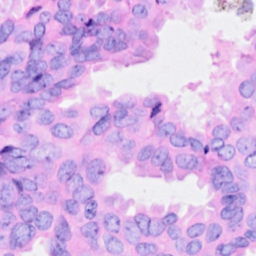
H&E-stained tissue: Breast